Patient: sex M, age 57
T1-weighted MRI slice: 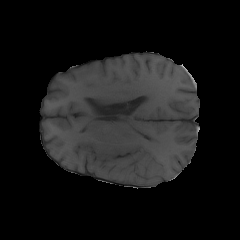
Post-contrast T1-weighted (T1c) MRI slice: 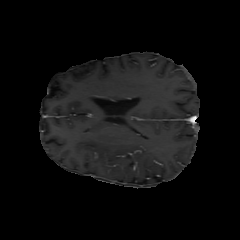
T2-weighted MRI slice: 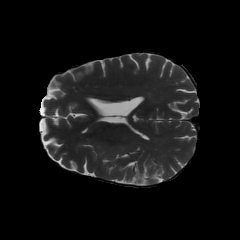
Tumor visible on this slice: yes
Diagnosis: Glioblastoma, IDH-wildtype
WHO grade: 4